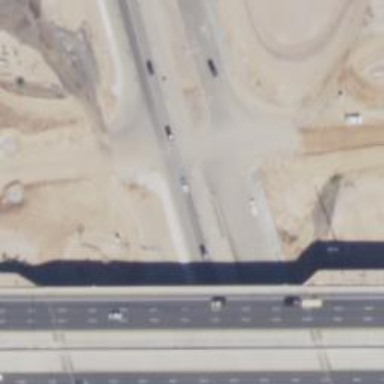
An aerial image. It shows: Asphalt motorway link.